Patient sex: M
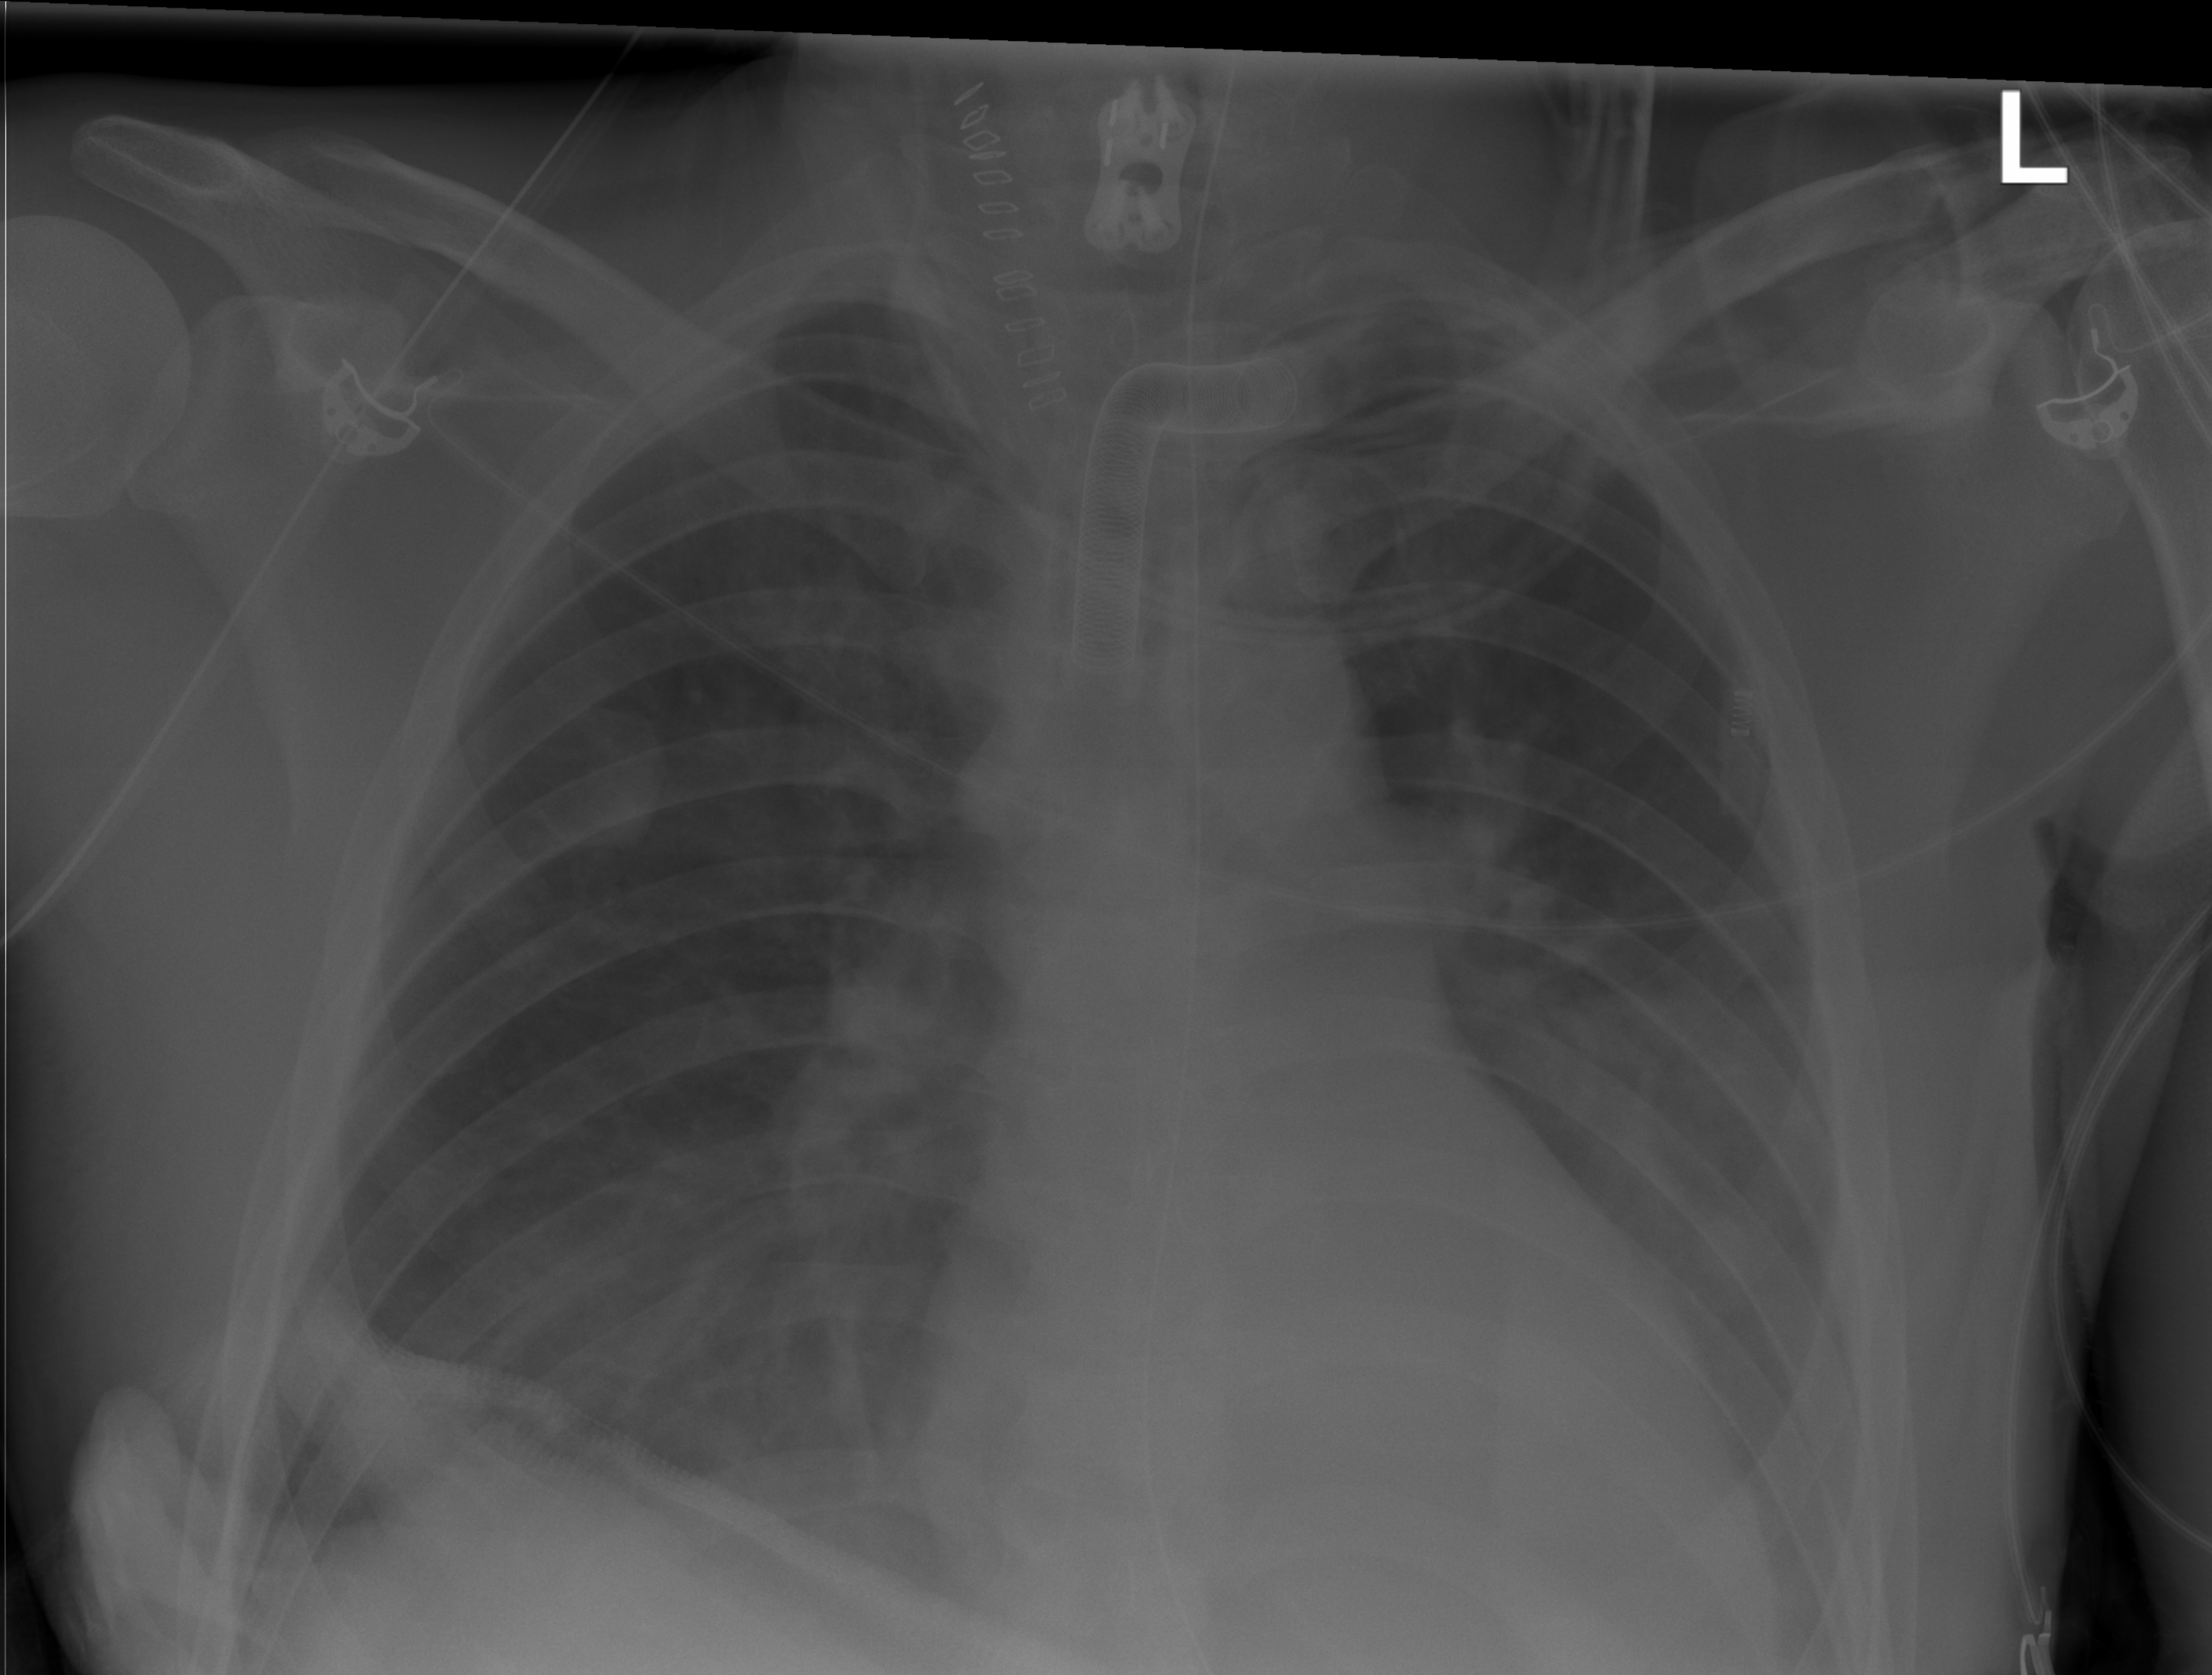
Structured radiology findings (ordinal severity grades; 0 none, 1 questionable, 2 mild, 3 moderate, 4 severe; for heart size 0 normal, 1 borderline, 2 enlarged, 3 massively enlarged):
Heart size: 0
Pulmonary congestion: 0
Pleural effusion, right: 0
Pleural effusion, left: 2
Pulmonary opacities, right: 0
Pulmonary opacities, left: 0
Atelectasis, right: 1
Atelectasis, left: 0